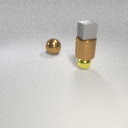
small gray rubber cube above large brown metal cylinder